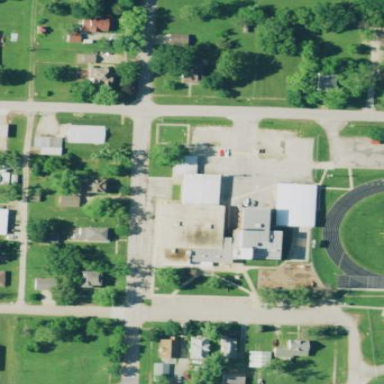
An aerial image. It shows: School building.